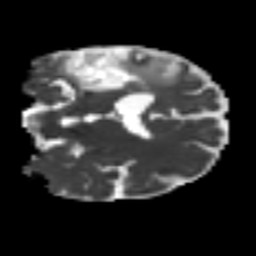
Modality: MD
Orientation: coronal
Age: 58
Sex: male
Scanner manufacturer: siemens
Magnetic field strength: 3 T
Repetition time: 4.987 s
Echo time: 0.0792 s